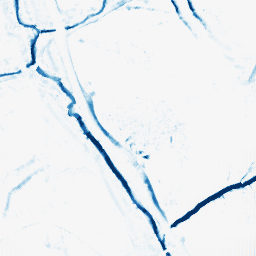
Category: morphological
Decomposition family: morphological_diamond
Decomposition parameters: operation: closing
radius: 5
Upsampling method: fft_zeropad
Upsampling parameters: scale: 4
Upsampling scale: 4